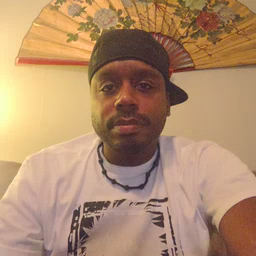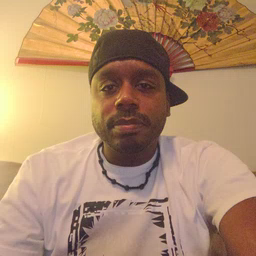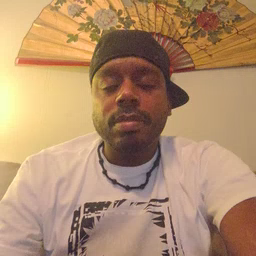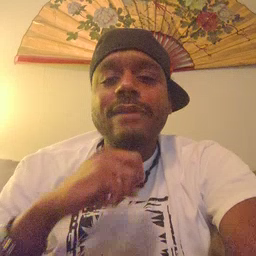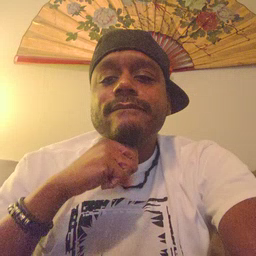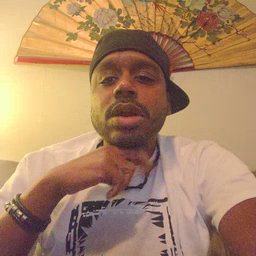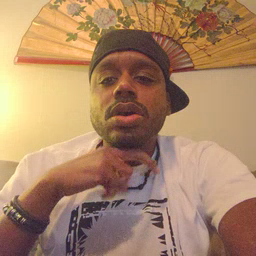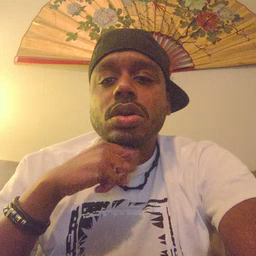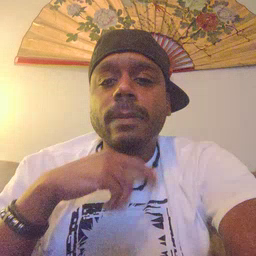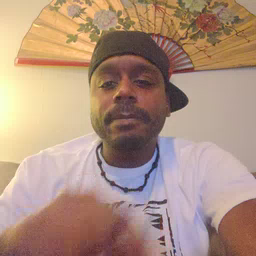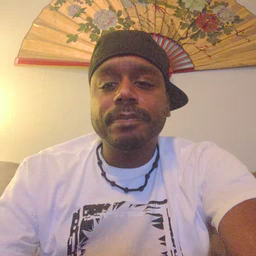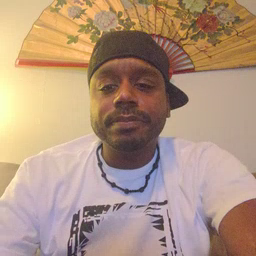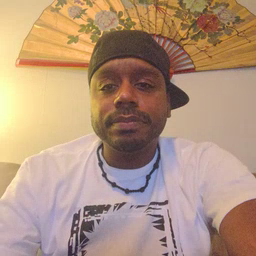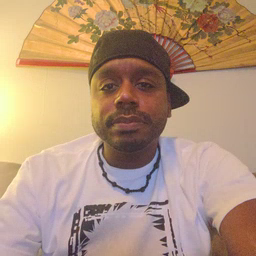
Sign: frog